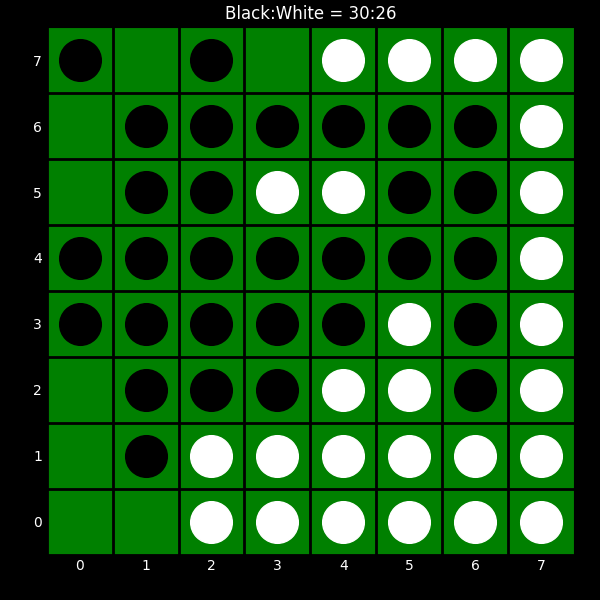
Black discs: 30
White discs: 26